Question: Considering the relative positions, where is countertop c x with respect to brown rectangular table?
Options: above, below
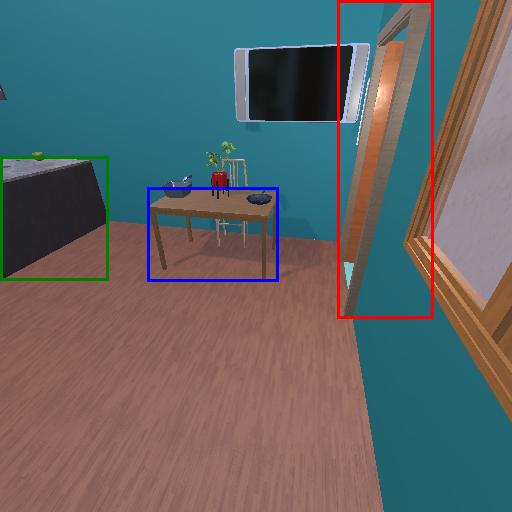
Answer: above